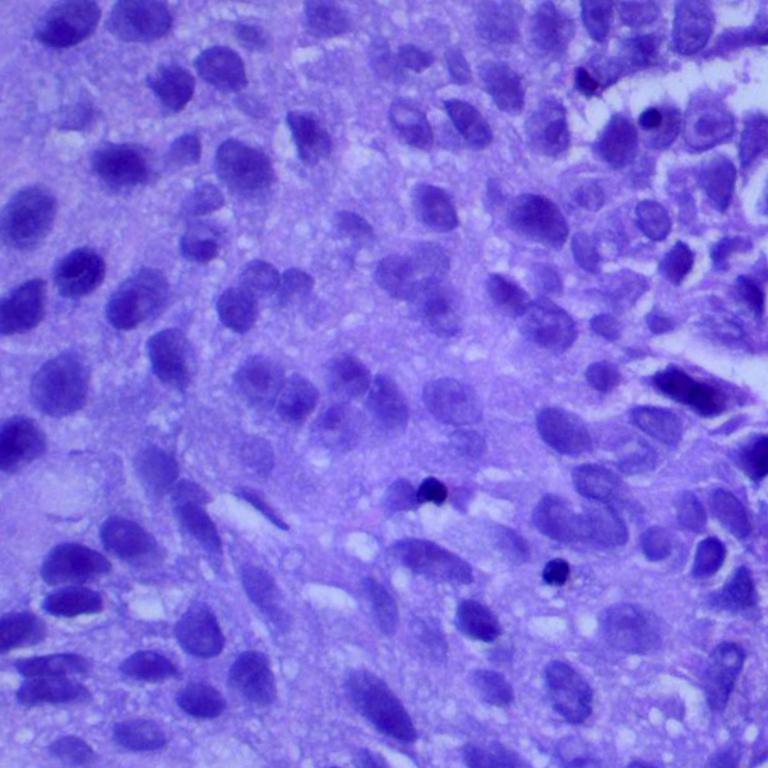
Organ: lung
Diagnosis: squamous carcinomas